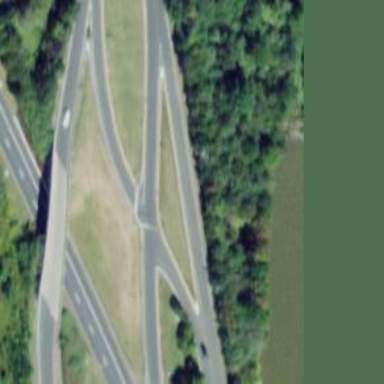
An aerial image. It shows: Motorway junction.